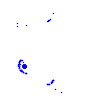
Particle: electron